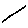
Label: line